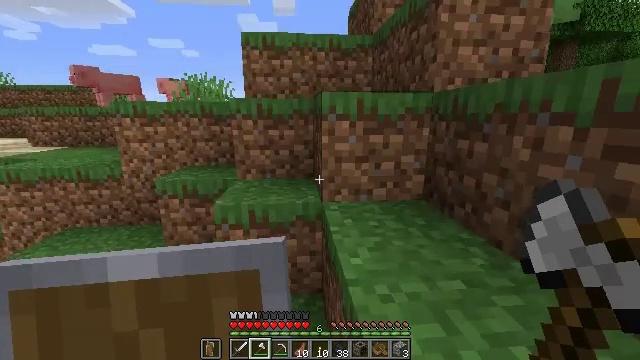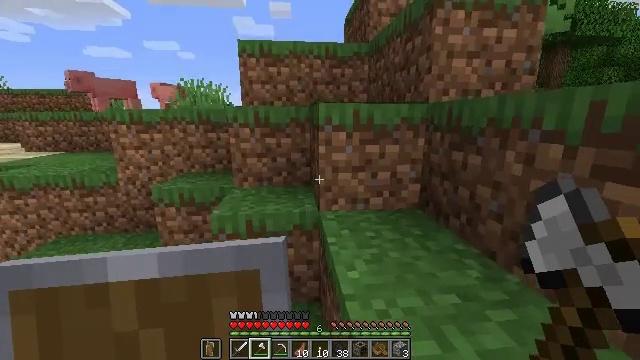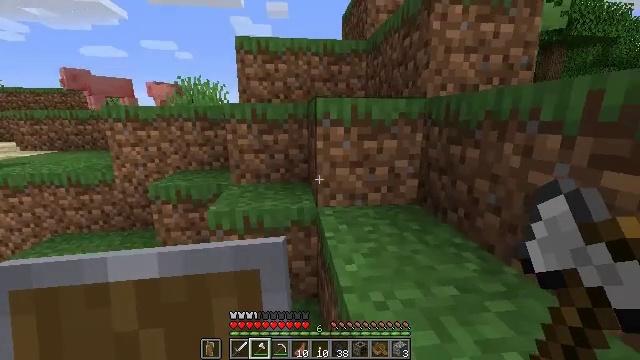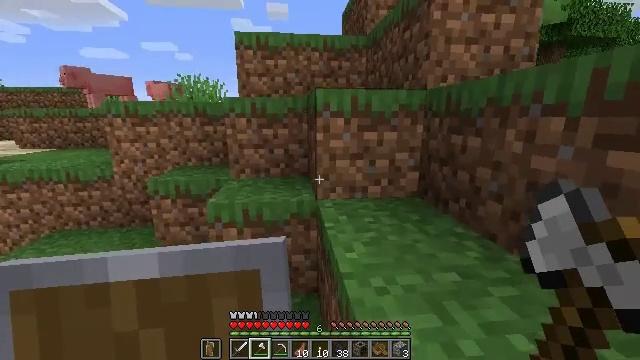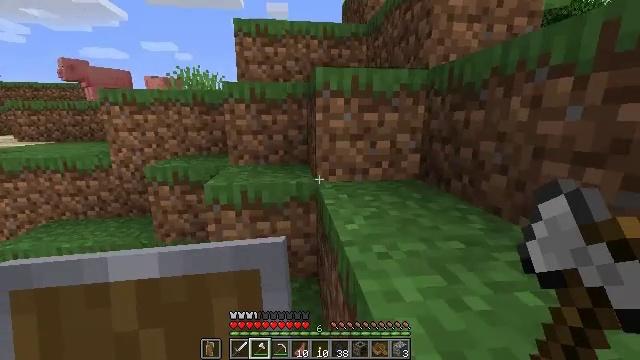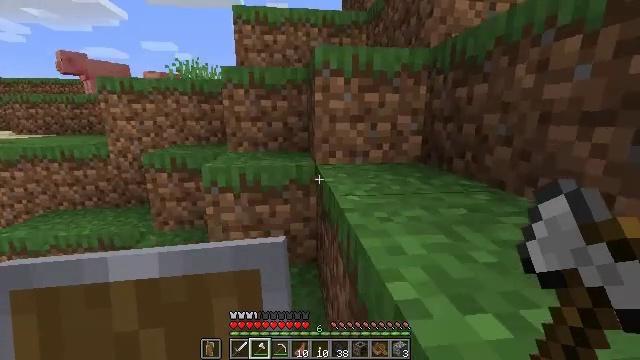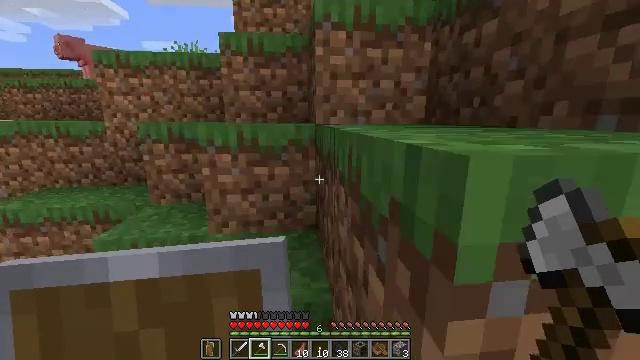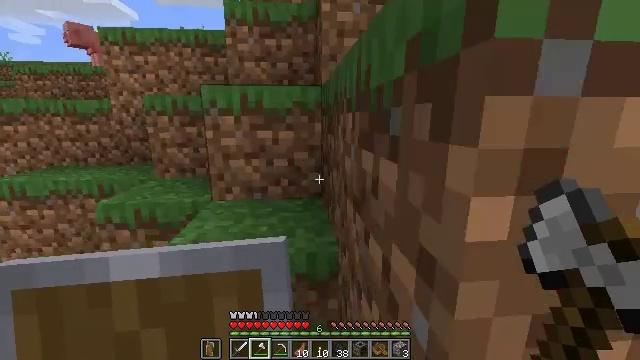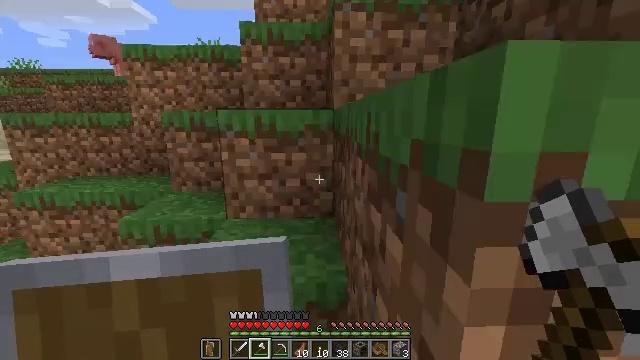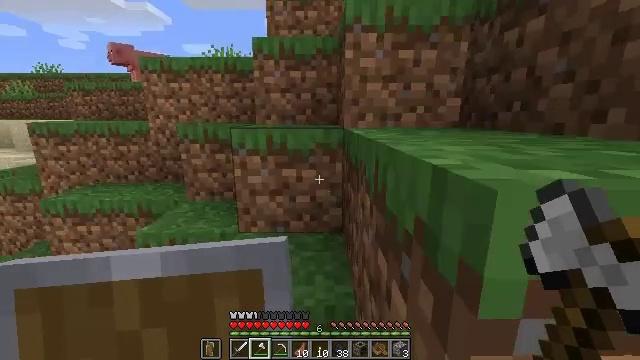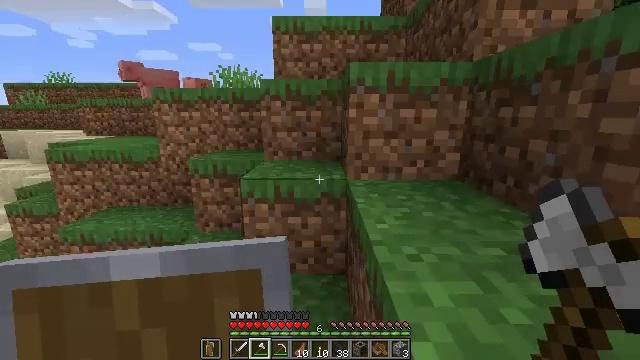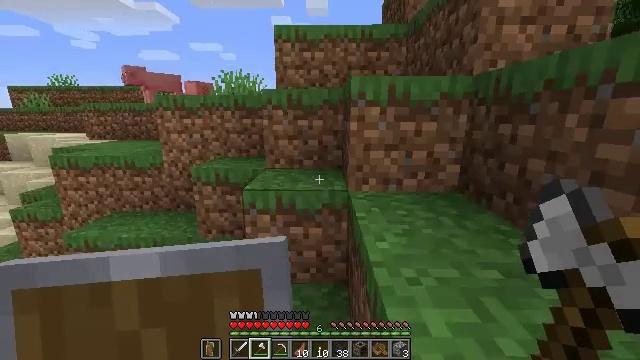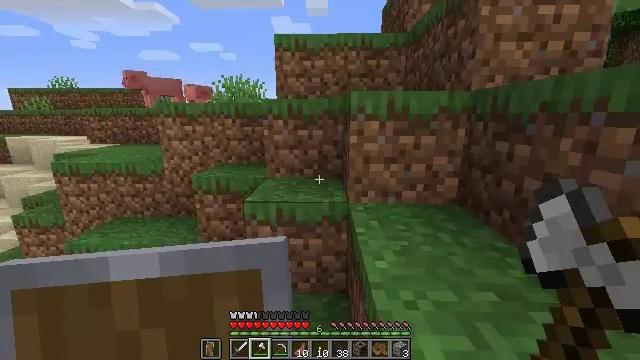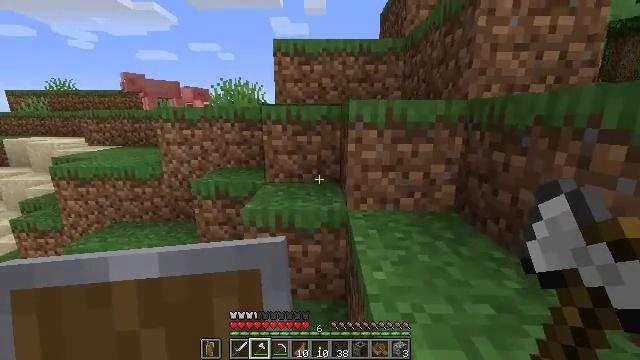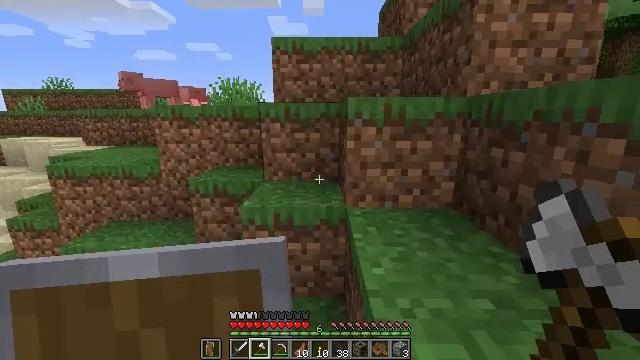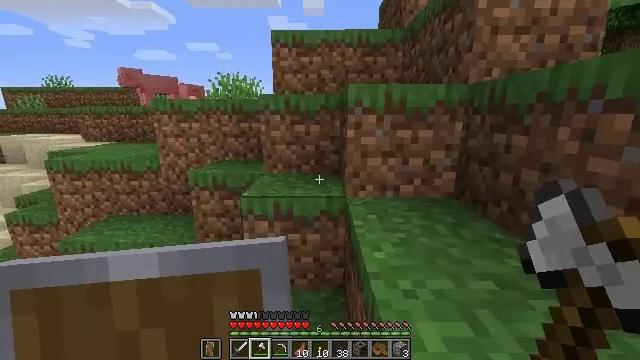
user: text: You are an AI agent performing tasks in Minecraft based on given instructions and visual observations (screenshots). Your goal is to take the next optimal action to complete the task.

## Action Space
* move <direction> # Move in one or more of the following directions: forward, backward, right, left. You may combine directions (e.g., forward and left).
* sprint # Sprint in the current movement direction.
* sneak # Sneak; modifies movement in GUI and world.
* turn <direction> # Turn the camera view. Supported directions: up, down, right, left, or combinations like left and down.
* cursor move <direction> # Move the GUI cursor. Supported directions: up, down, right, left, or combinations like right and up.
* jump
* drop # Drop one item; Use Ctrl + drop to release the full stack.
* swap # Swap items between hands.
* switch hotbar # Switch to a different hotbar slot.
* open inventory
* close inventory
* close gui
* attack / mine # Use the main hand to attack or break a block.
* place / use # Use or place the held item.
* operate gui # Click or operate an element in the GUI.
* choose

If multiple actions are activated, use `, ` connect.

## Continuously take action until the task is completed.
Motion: motion action
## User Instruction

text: Mine the sugar cane near rivers.
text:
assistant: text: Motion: move forward, jump
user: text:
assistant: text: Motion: move forward
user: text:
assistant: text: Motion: move forward
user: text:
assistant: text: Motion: move forward
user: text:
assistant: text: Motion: move forward
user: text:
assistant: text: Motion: move forward, jump
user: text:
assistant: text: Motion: move forward, turn left, jump
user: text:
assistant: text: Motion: move forward, turn left, jump
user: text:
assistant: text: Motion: move forward, turn left, jump
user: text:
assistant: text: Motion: move forward, turn left, jump
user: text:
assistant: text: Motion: move forward, jump
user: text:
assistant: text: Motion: move forward
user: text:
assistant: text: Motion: move forward
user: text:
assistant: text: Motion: move forward
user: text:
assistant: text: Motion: move forward
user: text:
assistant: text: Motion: move forward
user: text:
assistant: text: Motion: move forward
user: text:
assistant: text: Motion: move forward
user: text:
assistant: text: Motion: move forward and move left
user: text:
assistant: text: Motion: move forward and move left
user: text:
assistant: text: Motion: move forward and move left, turn right
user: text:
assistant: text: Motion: move forward and move left, turn right and up
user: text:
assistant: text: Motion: move forward, turn right
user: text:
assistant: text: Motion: move forward, jump
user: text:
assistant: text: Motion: move forward, jump
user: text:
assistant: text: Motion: move forward, jump
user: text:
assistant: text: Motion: move forward, jump
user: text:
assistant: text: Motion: move forward, jump
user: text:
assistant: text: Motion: move forward
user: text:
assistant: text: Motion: move forward